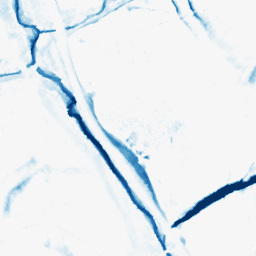
Category: morphological
Decomposition family: morphological_diamond
Decomposition parameters: operation: closing
radius: 10
Upsampling method: regularized
Upsampling parameters: scale: 2
lambda_reg: 0.01
Upsampling scale: 2